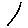
Label: line